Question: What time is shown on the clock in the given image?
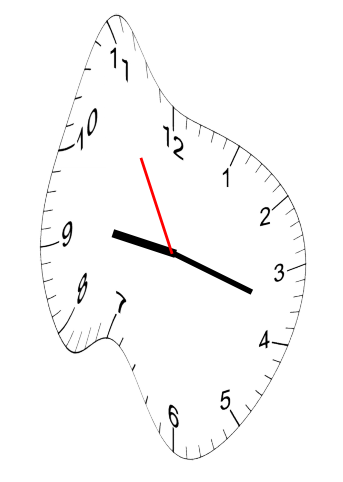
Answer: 09:17:55